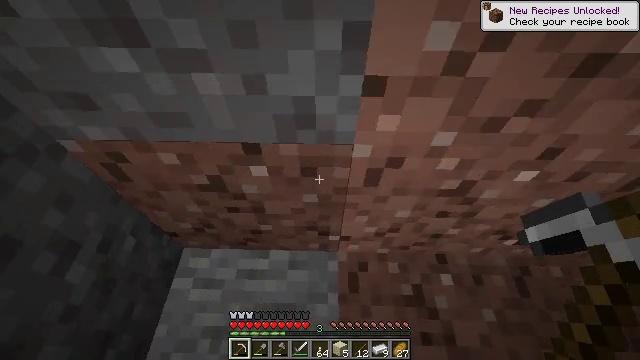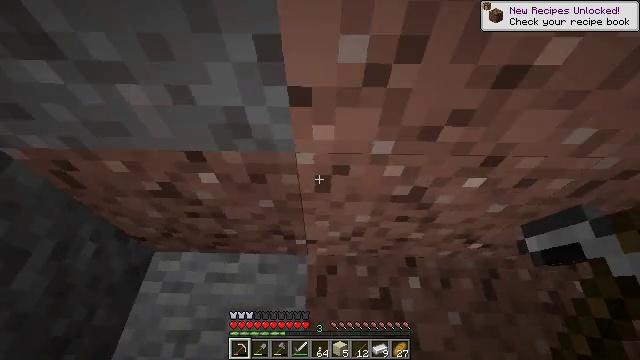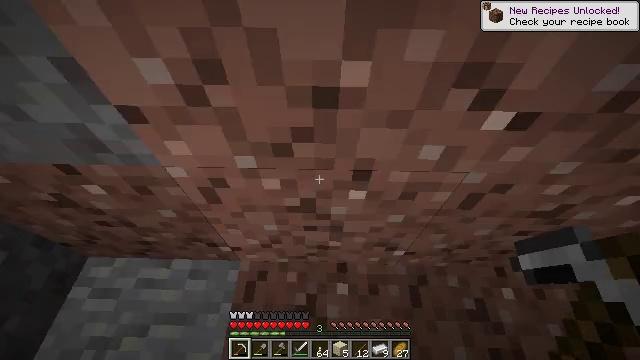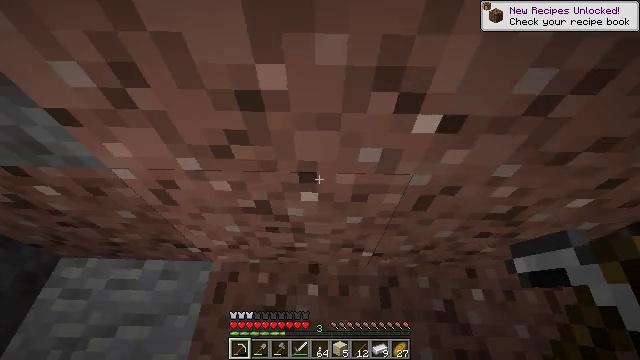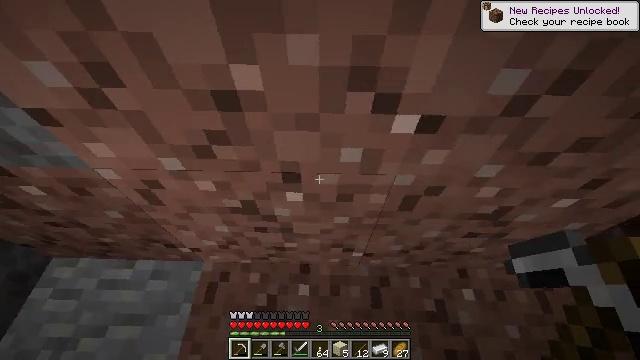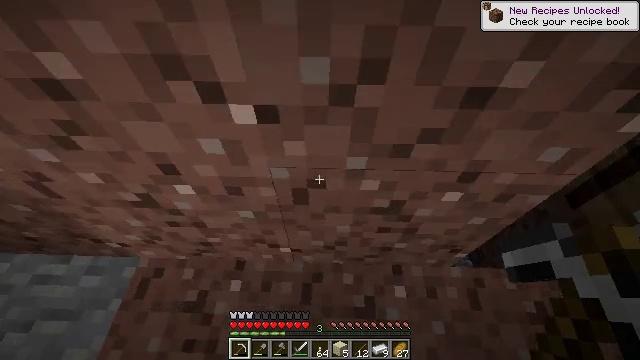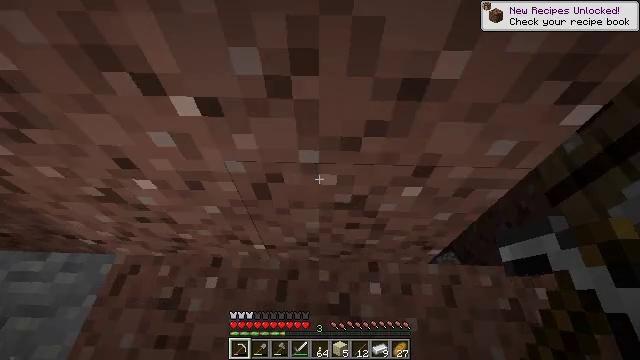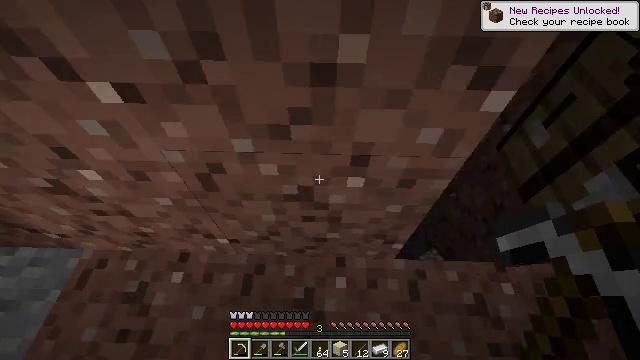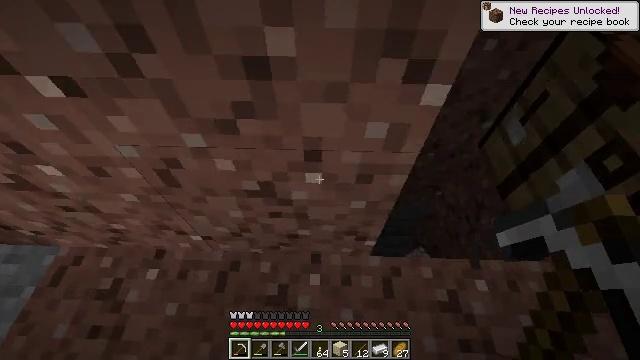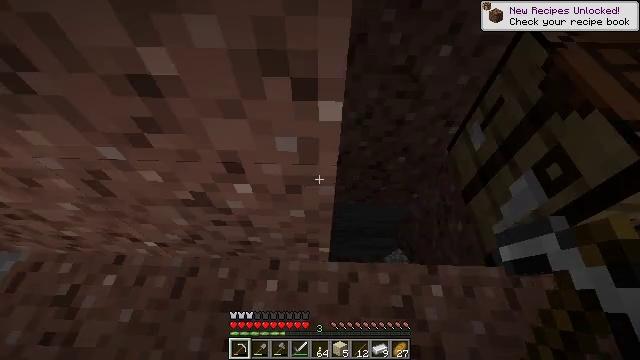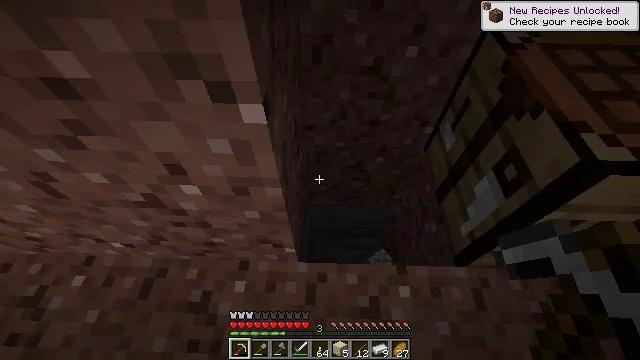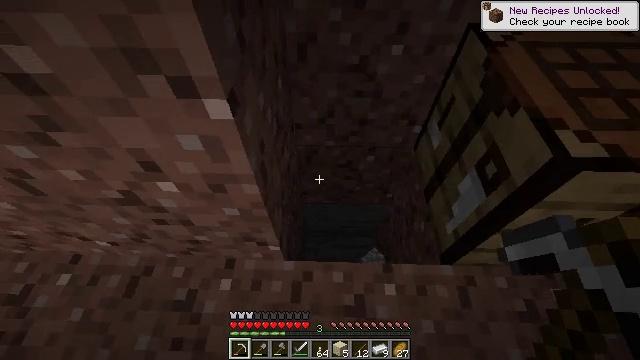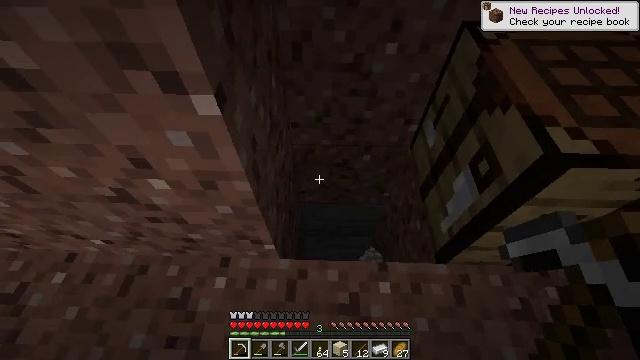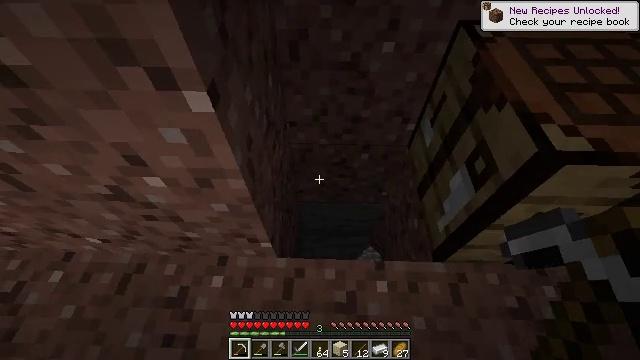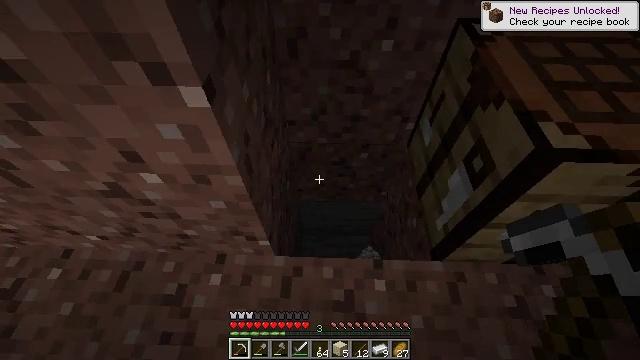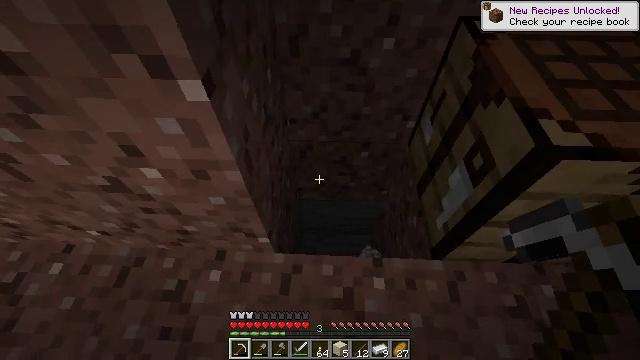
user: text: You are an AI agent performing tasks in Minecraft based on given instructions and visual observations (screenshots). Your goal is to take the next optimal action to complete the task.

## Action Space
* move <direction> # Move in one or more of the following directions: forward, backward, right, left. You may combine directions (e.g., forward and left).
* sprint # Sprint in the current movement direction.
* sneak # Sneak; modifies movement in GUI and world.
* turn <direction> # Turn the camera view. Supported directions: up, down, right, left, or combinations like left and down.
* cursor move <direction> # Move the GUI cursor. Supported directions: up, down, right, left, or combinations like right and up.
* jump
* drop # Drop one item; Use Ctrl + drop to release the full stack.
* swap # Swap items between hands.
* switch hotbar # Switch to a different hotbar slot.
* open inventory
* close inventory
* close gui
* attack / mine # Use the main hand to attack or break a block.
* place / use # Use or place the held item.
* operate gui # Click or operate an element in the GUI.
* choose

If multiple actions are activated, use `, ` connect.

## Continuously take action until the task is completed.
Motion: motion action
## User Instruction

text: Remove an oak fence gate from the inventory.
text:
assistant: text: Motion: move right
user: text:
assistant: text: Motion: move right
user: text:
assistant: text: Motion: move right
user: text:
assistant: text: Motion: move right
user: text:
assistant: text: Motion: move right
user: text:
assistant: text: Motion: move right
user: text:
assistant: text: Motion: move right
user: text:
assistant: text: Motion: move right
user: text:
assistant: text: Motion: move right
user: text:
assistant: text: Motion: no_op
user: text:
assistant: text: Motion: no_op
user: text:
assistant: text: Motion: no_op
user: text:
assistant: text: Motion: no_op
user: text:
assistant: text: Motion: no_op
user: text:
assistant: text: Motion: no_op
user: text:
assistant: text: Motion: turn left
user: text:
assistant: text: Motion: turn left
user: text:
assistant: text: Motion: no_op
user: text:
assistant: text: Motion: no_op
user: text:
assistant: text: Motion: no_op
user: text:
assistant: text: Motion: move right
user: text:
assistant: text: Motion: move right
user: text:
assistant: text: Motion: turn left and up
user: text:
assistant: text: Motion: turn left and up
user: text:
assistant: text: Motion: no_op
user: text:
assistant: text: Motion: no_op
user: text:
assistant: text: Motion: no_op
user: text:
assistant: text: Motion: no_op
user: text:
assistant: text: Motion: no_op
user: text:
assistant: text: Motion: move forward